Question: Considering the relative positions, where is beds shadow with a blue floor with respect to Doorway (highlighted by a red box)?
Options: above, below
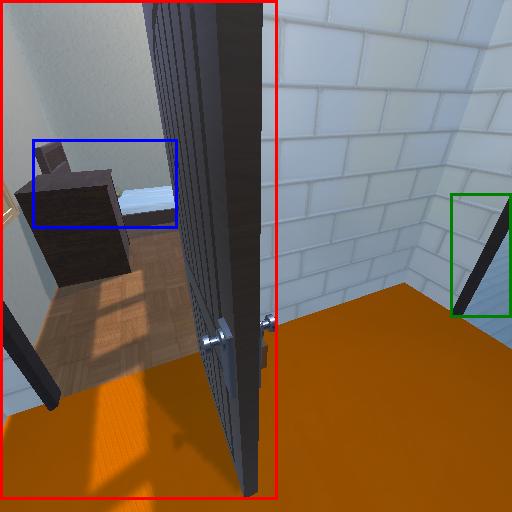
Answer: above